Question: What is the fastest way to find if a point is in a rectangle
I have two points which are the of the rectangle, and a number which is . I hope this is clear.
The rectangle is (probably) not aligned with the axis. I am wondering if there may be a faster algorithm given this data then calculating the four corners, rotating, etc.
An idea I though of but am not sure how to implement (having trouble with the math) was to find the distance from the point to the line traced between the two centers, and if it is less then half the length of the side of the rectangle and also then it is in the rectangle. I don't know how to explain this better.
Maybe the picture will help explain:
A, B, C are given, as well as the length of side A/B. Basically I thought that if CD is less then half of side A and D is on AB, the point is in the rectangle. But how do I do this?
Instead of finding D to see if it is on AB, check if angles ABC and BAC are acute, but I still don't know how to do this.
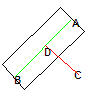
Answer: Not entirely sure it's the fastest, but this would likely work:
Rather than placing D half in between the two centers, project C as D along the AB axis. Then check that a) D is between A and B and b) CD is less or equal to half of the rectangle's height.
---
Re your idea of using the angles... using Pythagorus and or Al Kashi's theorem might actually make sense:
<URL>
ABC acute and BAC acute would both be a prerequisite, and given them you place C2 on the rectangle, with the same alpha/beta (see wiki page). From there you also know gamma (pi/2, since on the rectangle) and beta/alpha (pi/2 - beta), which leads to wondering whether the '[A,C]' or '[B,C]' distance is lesser or equal to that of '[A,C2]' or '[B,C2]' respectively.